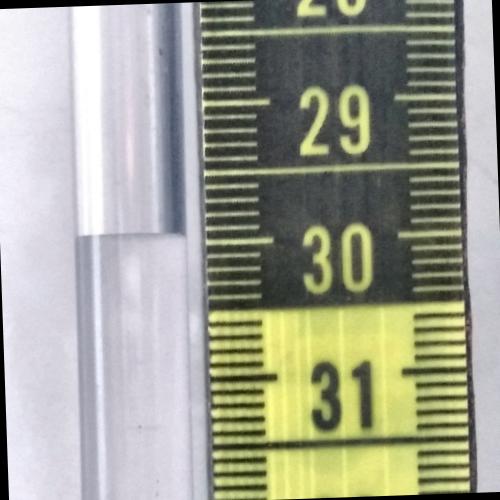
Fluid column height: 29.9 cm